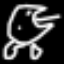
Label: frog